五年级 · 立体几何学
下图是一个正方体的表面展开图, 正方体 2 号面相对的面是 ( ) 号面。

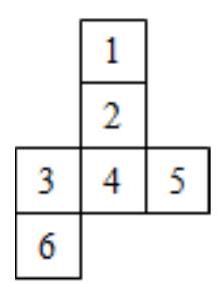
A. 3
B. 4
C. 5
D. 6

答案: D
解析: 解$\mathrm{D}$

【分析】结合图示容易看出：将这个正方体展开图折叠成正方体后， 1 号面与 4 号面向对； 3 号面与 5 号面向对; 则与 2 号面相对的是 6 号面。

【详解】由分析得:

观察这个正方体的表面展开图，正方体 2 号面相对的面是（6）号面。

故答案为: D

【点睛】事实上,在正方体展开图中, 与 2 号面向对的面并不容易想象出来, 因此可以先确定另外几个面相对的情况，再来讨论２号面。